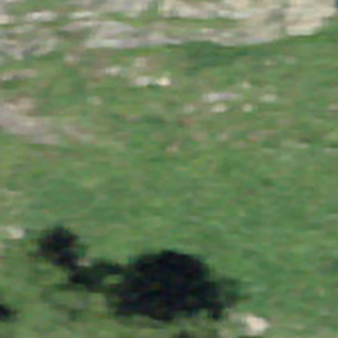
Label: other